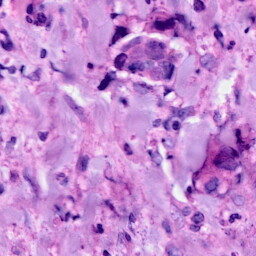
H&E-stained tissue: Breast